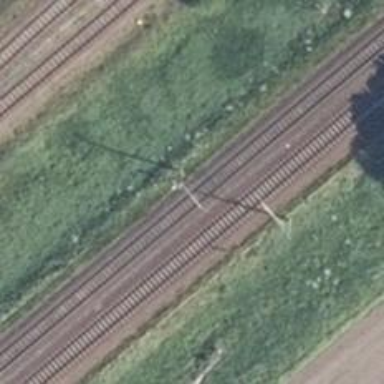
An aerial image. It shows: Milestone along the railway track with catenary mast.